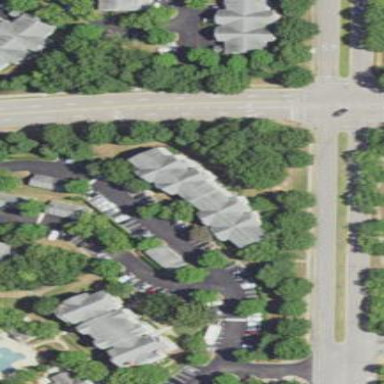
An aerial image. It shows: Residential building.